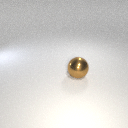
large brown metal sphere